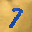
Label: 7